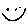
Label: smiley face